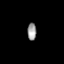
Tissue: skin
Cell type: Epithelial cells
Senescence score: 0.148
Nuclear area (px): 151
Mean DAPI intensity: 155.331